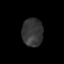
Tissue: prostate
Cell type: Fibroblasts
Senescence score: 0.7089
Nuclear area (px): 582
Mean DAPI intensity: 52.981